Question: The goal is to send an object via ajax to another server, which I've set up for CORS, here's the '$.ajax' snippet:
'''
$.ajax "#{config.url_root}/register",
type: "POST"
data: model.attributes
dataType: "json"
success: (data, text, xhr) -> console.log data, text, xhr
error: (xhr, text, error) -> console.log text, error
'''
correctly 'POSTS' the data, but with a 'contentType' of 'application/x-www-urlencoded; charset utf-8'; When I explicity set the value of 'contentType' to "application/json; charset=utf-8"', it executes with a request method of'OPTIONS'?! and fails to deliver the data ('404 Not Found')

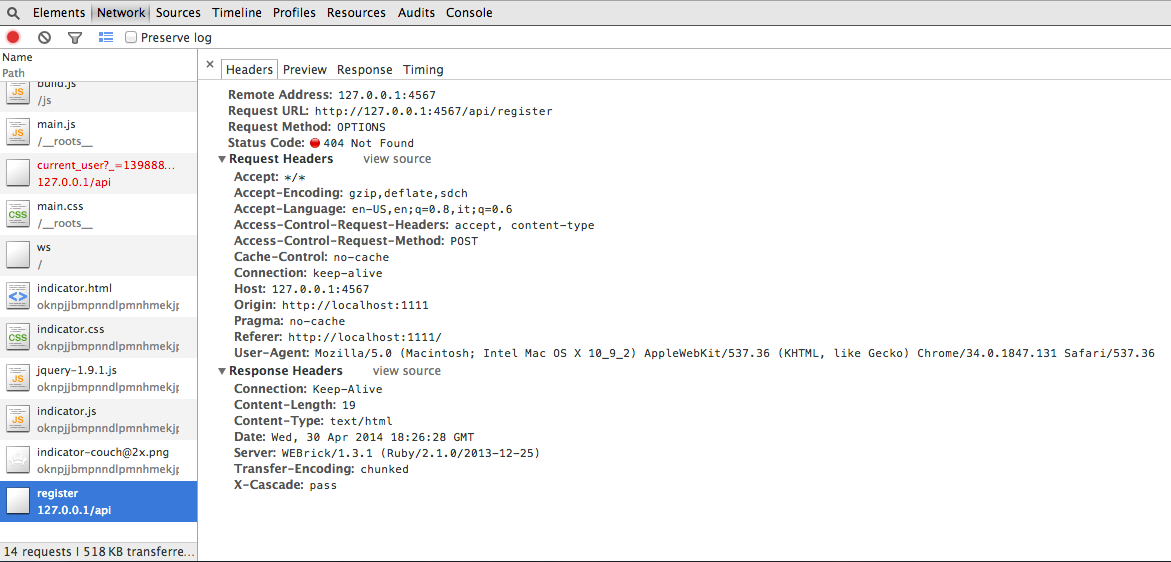
Answer: By setting the XMLHttpRequest's 'Content-Type' to 'application/json' you're turning a cross-domain request into a cross-domain request (<URL> request prior to your intended request. This is done to verify with the server that the client from a different origin is allowed to make said request.
The only "simple" headers you can set are: 'Accept', 'Accept-Language', 'Content-Language', 'Last-Event-ID', and 'Content-Type' (if it is set to one of: 'application/x-www-form-urlencoded', 'multipart/form-data', or 'text/plain').